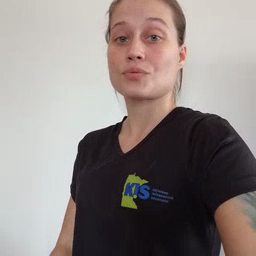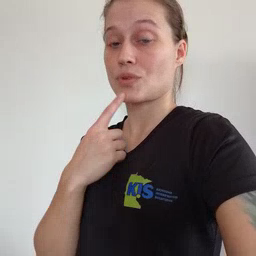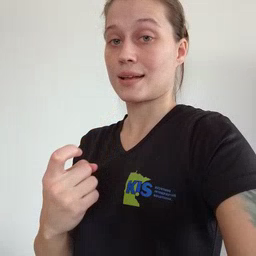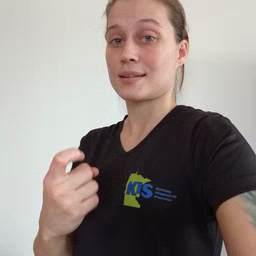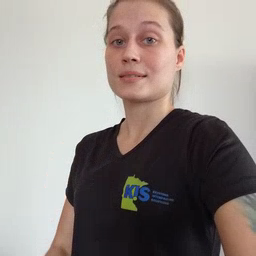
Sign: red